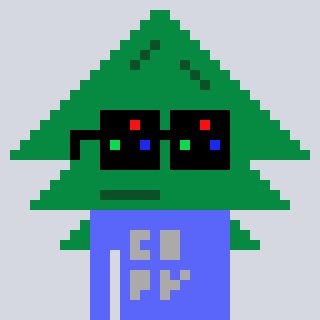
a pixel art character with square black sunglasses, a fir-shaped head and a purple-colored body on a cool background